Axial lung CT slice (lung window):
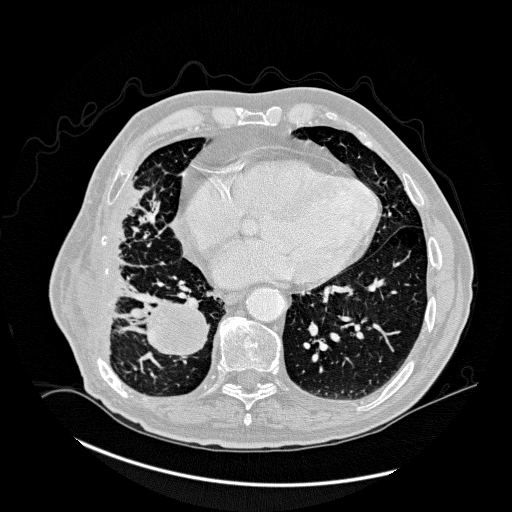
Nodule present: no